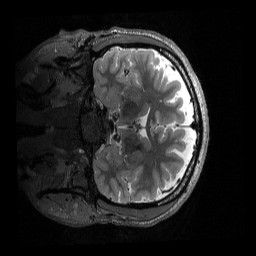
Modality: T2w
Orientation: coronal
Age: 32
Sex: male
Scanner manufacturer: siemens
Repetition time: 3.2 s